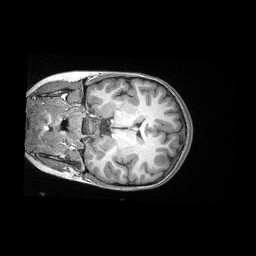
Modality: T1w
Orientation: coronal
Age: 8
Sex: female
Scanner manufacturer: siemens
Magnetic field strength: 3 T
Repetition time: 2.4 s
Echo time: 0.00308 s